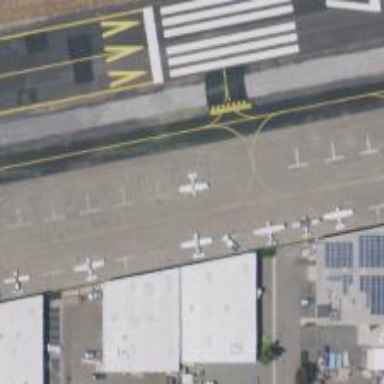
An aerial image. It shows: View of taxiway at the airport.